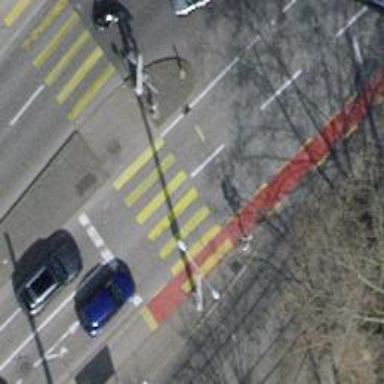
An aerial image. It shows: Road crossing with traffic signals.